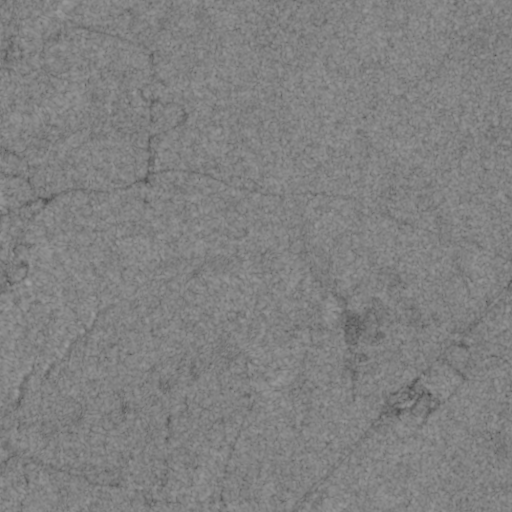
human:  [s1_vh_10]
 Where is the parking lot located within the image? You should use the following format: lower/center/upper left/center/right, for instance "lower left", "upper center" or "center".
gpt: The parking lot is located in the lower right of the image.
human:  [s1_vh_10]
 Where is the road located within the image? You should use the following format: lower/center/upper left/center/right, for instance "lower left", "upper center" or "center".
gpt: There is no road in the image.

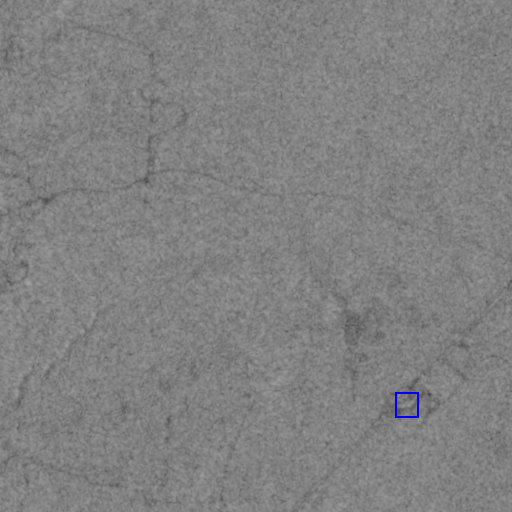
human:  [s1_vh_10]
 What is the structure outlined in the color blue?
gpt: The structure outlined in blue is a parking lot.
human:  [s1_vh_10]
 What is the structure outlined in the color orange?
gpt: There is no orange outline.